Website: apple
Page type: customer-info-address
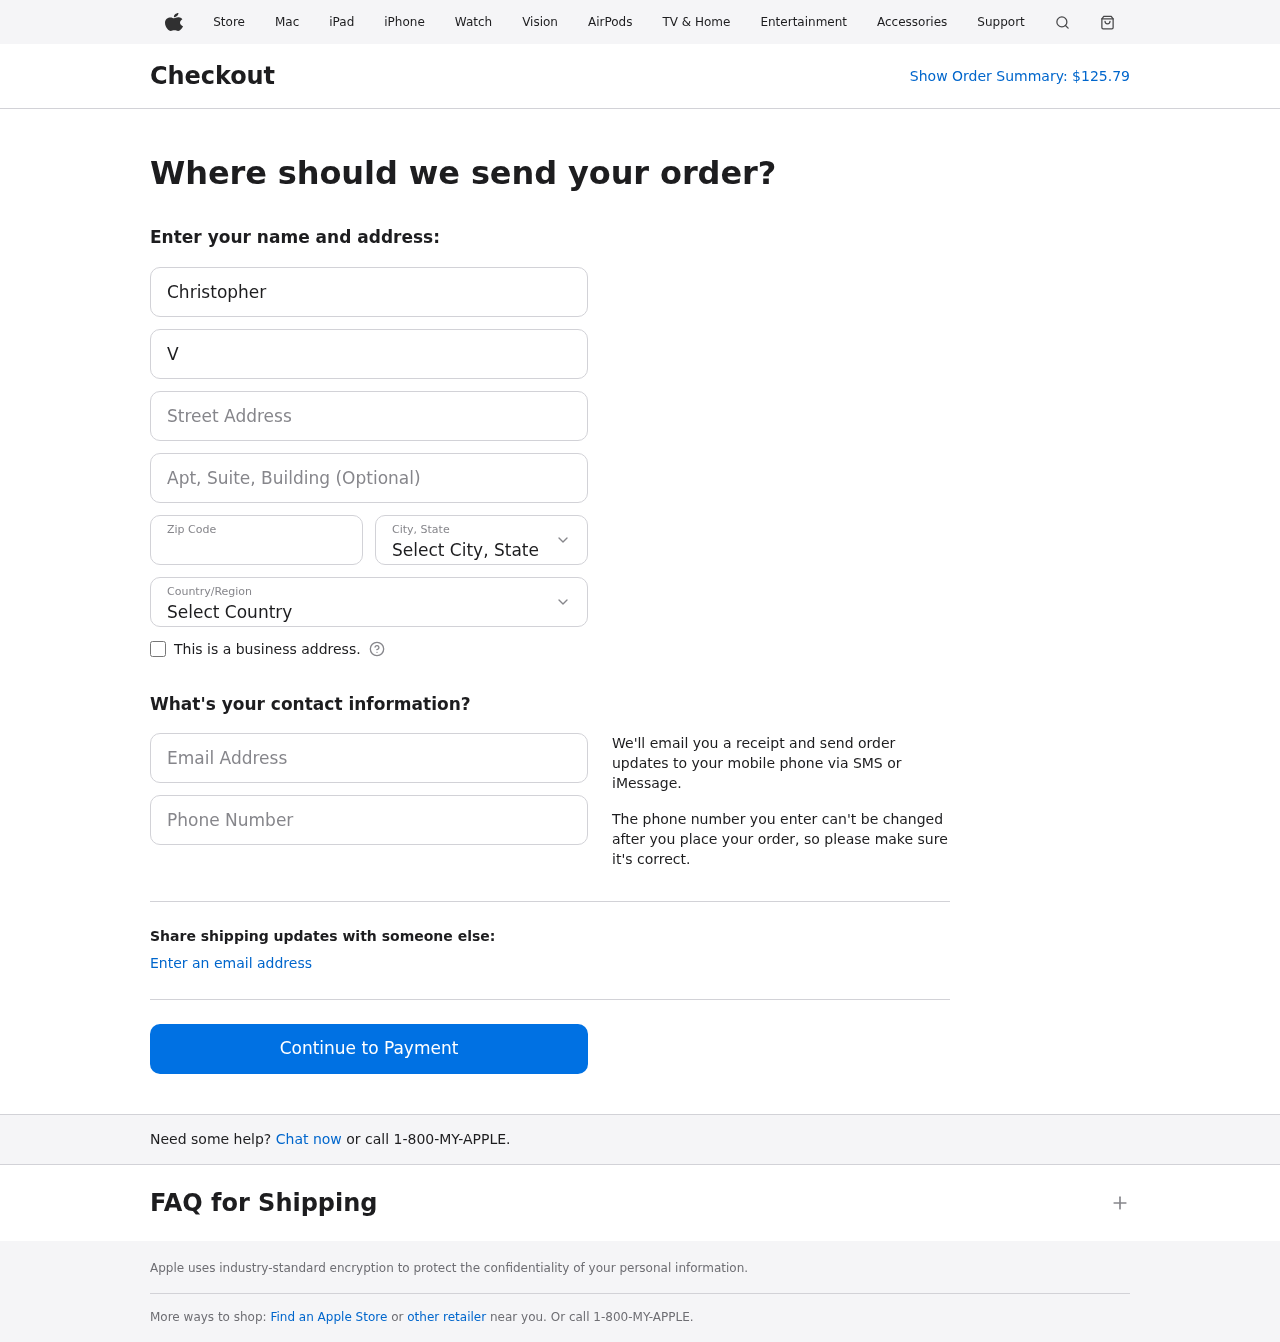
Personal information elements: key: PII_CITY_STATE
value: West Kevinside, NM
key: PII_COUNTRY
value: United States
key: PII_EMAIL
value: christopher_vasquez@gmail.com
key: PII_FIRSTNAME
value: Christopher
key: PII_LASTNAME
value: Vasquez
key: PII_PHONE
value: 5336773053
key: PII_POSTCODE
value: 01818
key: PII_STREET
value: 76617 Gonzalez Motorway Suite 722
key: PII_STREET2
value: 2122 Beth Wells
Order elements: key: ORDER_TOTAL
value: $125.79